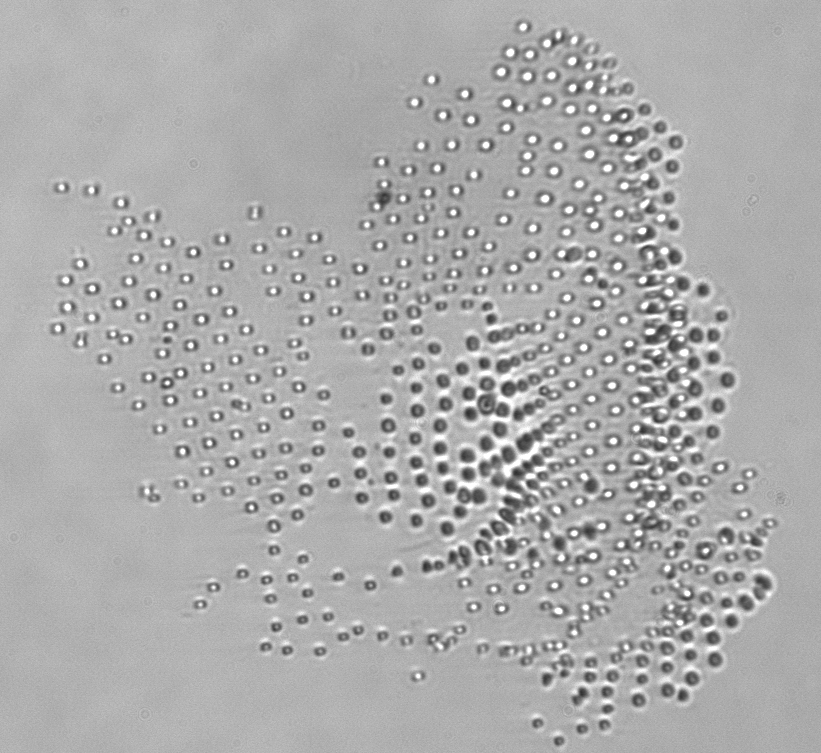
Label: Parvicorbicula_socialis